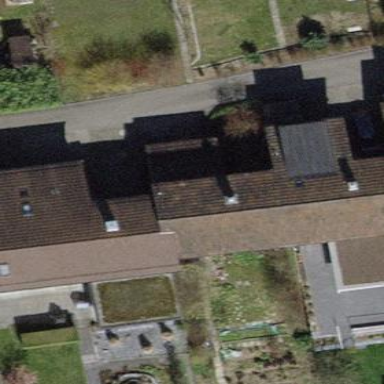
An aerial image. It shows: Building with tiled roof.